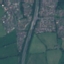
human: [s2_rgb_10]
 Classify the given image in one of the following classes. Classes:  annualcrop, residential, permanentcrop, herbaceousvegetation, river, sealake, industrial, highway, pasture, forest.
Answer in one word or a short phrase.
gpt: Highway